Question: I have a Visual Studio 2010 Ultimate C++ project ( managed or .NET). When I press F5 (i.e., start debugging), I it to save all the files, rebuild those that changed, link the whole thing, and then run. Instead, it appears to use the last build. Thus, when I try to step into a function or something, I get the following error:
Based on my research, I have verified these options, the first three of which are in the Options dialog (can be reached under "Debug->Options and Settings"):
- - - -
I have also tried deleting all Debug and Release directories as well as the .sdf and ipch directory.
For completeness, I suppose I should mention that I'm using precompiled headers, though I kinda doubt it matters.
[EDIT: I should note that it only seems to be one file (a .h file) that's doing it. I tried renaming it and recompiling, and also removing it from the solution and adding it back in, but it didn't work. ]
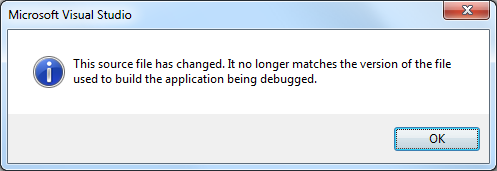
Answer: Once I had similar problem with my C# project and I think I have tried every possible suggestion available on internet but none worked and then this is what I have done:
1. Created an empty Project
2. Added startup function to verify that it does not show any error
3. Imported all my source code manually one by one
So, Yes, it was the solution. You already have done a lot so I would say you can get lucky by trying here and there however having a new project and importing your individual source file would be faster.